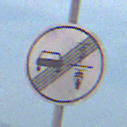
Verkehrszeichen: EndeVerbotUeberholenEinspurigeFahrzeuge
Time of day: SunriseSunset
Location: Outdoor (Nature)
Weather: PartlyCloudy
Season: NotSpecified
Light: Natural